Interaction volume radius: 5 \u00c5
Interaction volume height: 35 \u00c5
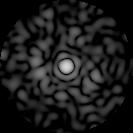
Disorder parameter: 0.8848